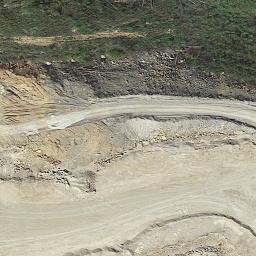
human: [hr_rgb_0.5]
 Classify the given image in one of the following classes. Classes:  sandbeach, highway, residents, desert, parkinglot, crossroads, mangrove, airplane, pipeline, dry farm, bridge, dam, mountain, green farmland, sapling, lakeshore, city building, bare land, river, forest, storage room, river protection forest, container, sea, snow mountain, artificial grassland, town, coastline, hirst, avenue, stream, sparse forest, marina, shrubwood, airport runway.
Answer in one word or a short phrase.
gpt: bare land